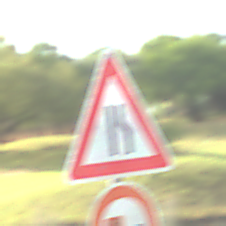
Verkehrszeichen: EinseitigVerengteFahrbahnRechts
Zusatzzeichen unten: UeberholverbotKraftfahrzeuge
Umgebung: Outdoor, Nature
Tageszeit: MorningAfternoon
Wetter: PartlyCloudy
Licht: Natural
Jahreszeit: NotSpecified
Kontrast: HighContrast